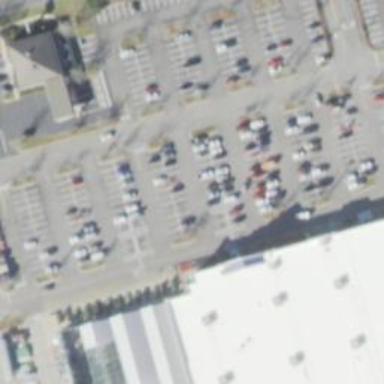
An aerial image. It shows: Parking space.